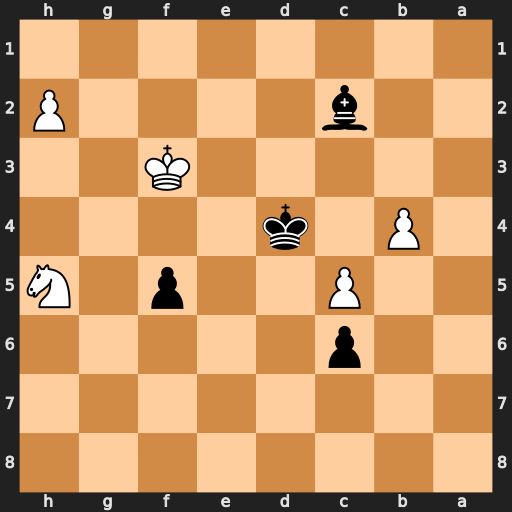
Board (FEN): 8/8/2p5/2P2p1N/1P1k4/5K2/2b4P/8
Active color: b
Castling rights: -
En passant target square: -
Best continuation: Bd1+ Kf4 Bxh5 b5 cxb5 c6 Be8 c7 Bd7 h4 Kd5